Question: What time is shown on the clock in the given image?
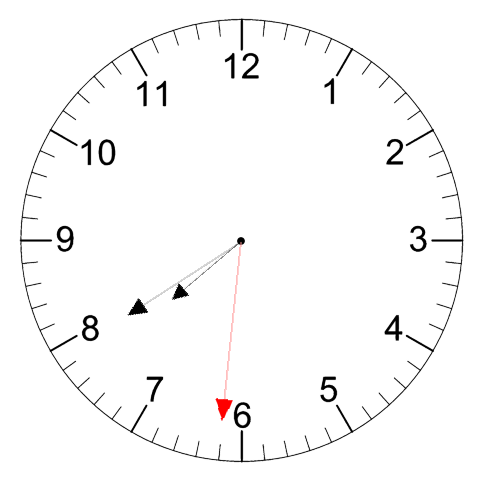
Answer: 07:39:31